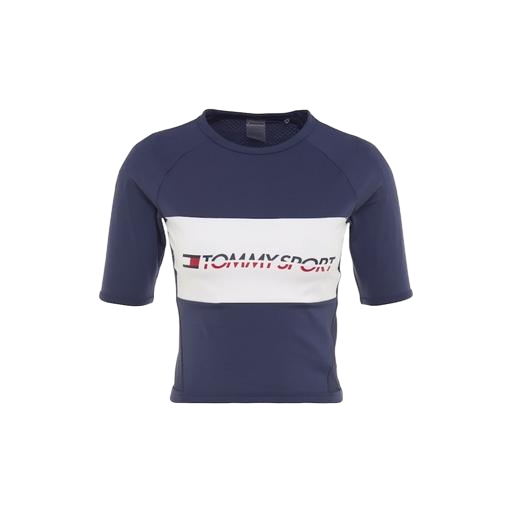
th shirt, mid t-shirt, graphic t, white background